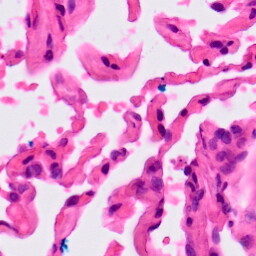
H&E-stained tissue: Lung